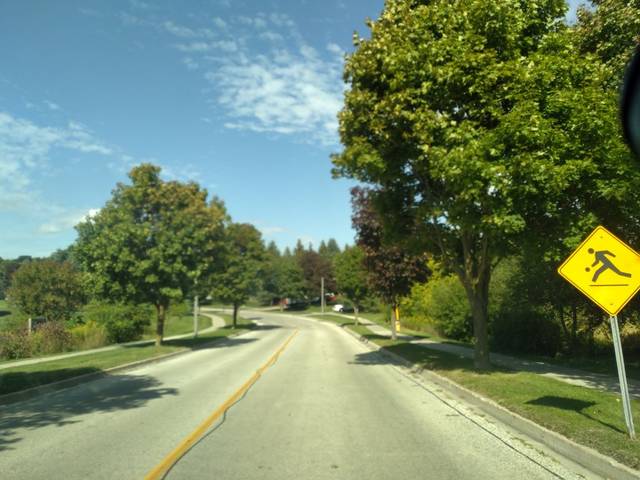
Region: Canada
Coordinates: 44.1, -79.483